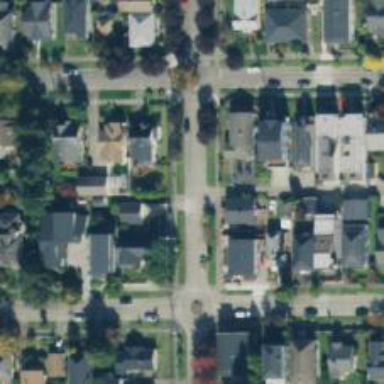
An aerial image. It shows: Residential road with separate sidewalk.